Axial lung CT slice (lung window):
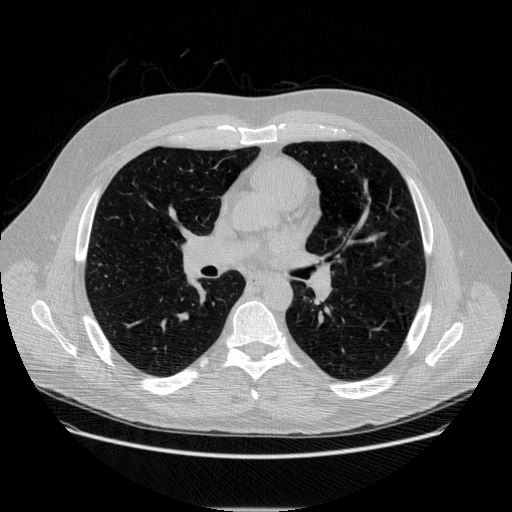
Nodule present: no